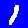
Digit: 1